Field crop: maize
Growth stage: 2
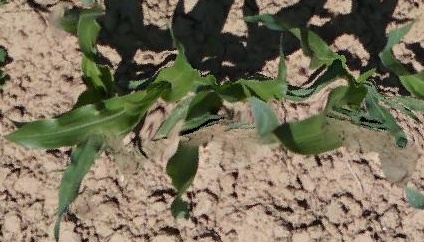
Species: maize